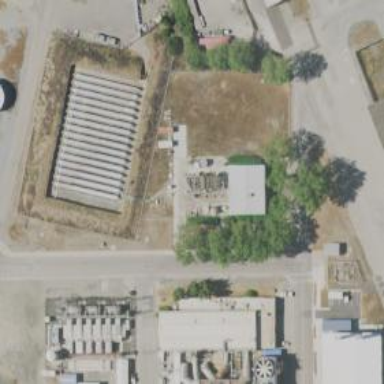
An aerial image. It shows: Building with storage tank.